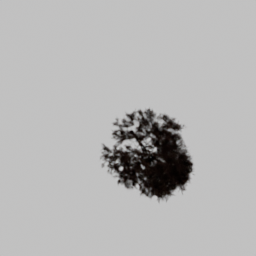
Label: nature